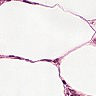
Metastatic tissue present: no